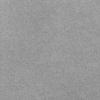
Label: dusty